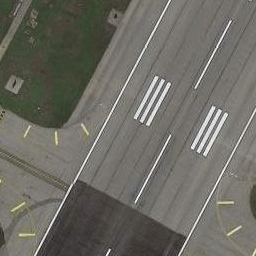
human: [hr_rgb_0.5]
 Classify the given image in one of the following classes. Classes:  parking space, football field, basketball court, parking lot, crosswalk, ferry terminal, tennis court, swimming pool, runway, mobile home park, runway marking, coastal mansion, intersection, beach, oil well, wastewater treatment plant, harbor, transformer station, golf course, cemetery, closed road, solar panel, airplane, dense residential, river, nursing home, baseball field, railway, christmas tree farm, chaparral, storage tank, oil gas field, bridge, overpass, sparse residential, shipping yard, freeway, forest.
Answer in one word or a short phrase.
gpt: runway